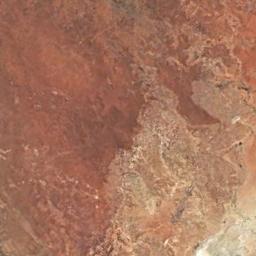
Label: desert